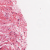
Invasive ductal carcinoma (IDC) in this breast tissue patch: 0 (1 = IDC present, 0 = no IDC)